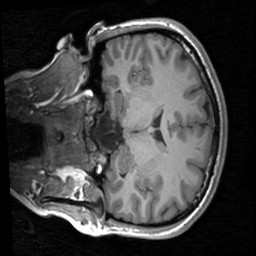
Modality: T1w
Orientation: coronal
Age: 20
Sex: female
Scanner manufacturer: siemens
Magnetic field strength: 3 T
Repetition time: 1.9 s
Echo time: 0.00226 s